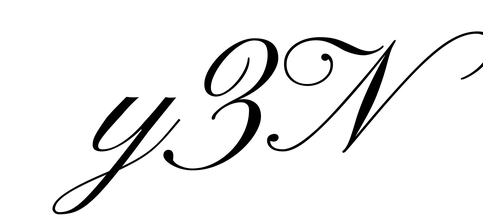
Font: PinyonScript-Regular